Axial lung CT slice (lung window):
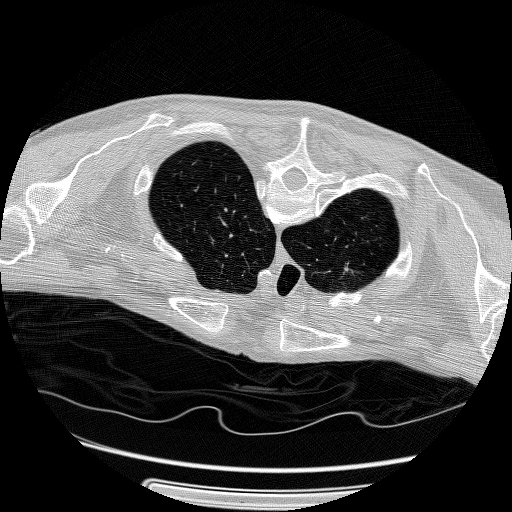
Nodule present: no